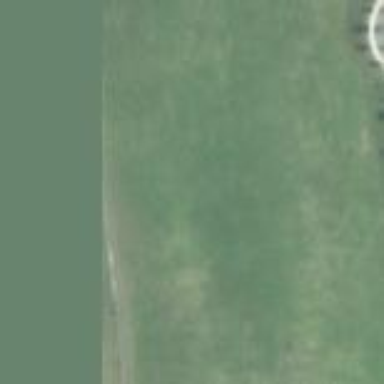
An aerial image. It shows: Ground soccer pitch for leisure sports.